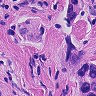
Metastatic tissue present: yes